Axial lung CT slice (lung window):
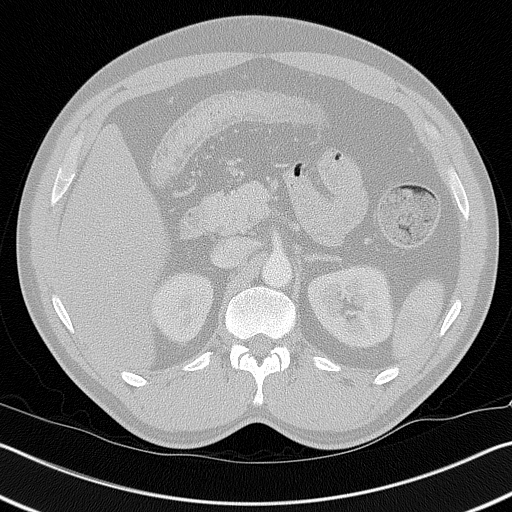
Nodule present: no